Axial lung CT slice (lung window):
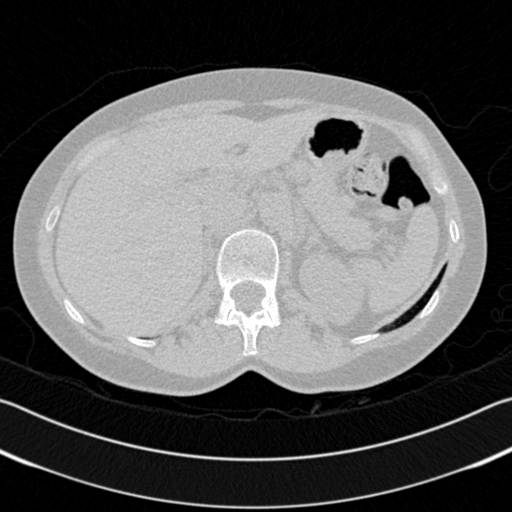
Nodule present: no